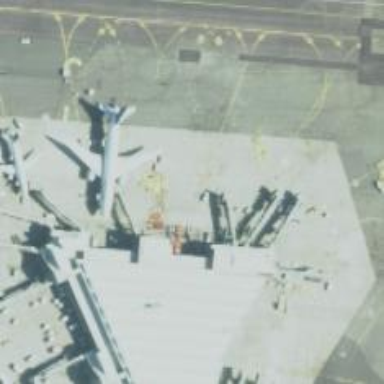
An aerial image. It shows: Airport gate.